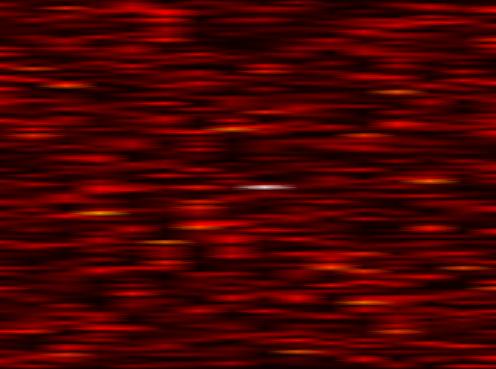
Label: WOLA